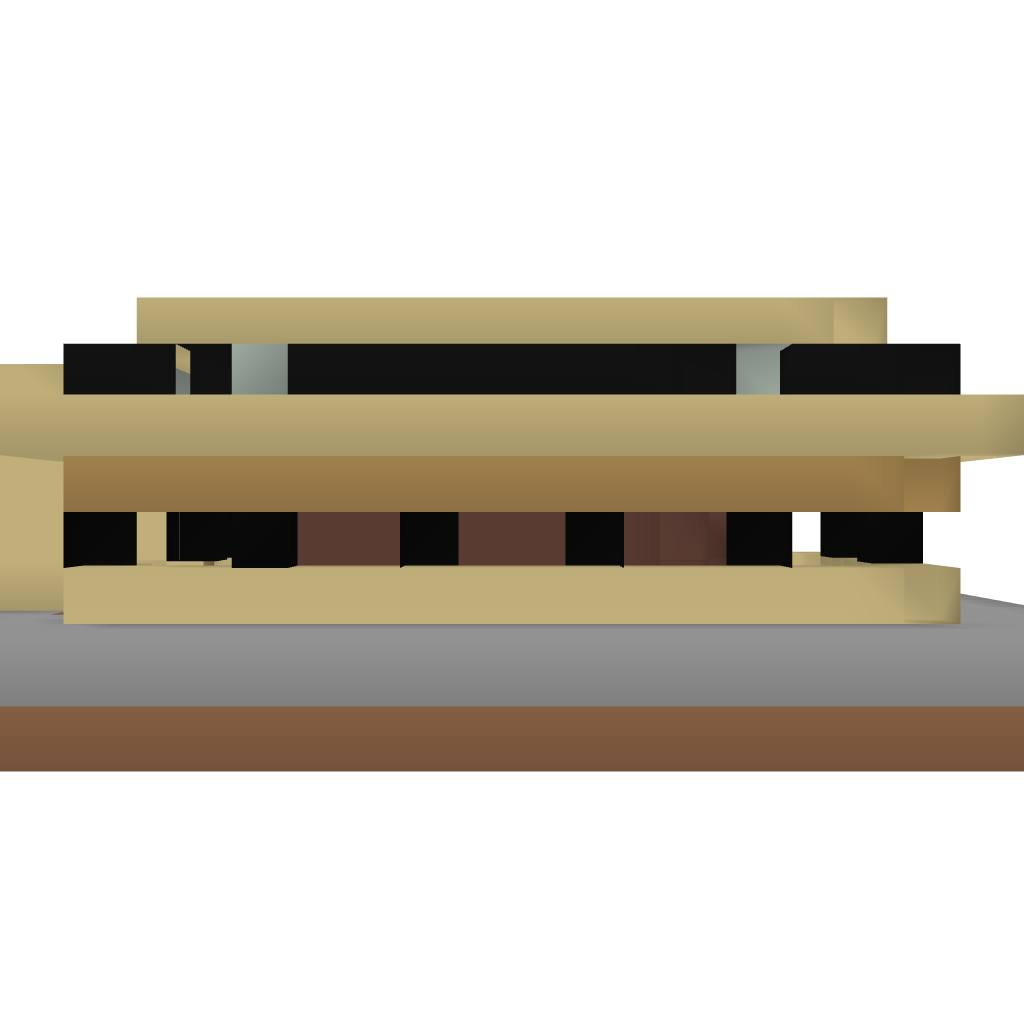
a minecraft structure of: Cococa bean farm